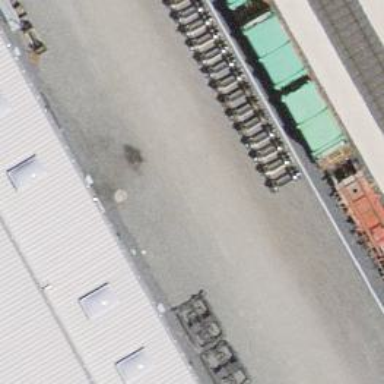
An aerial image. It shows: Yard with 1 track.